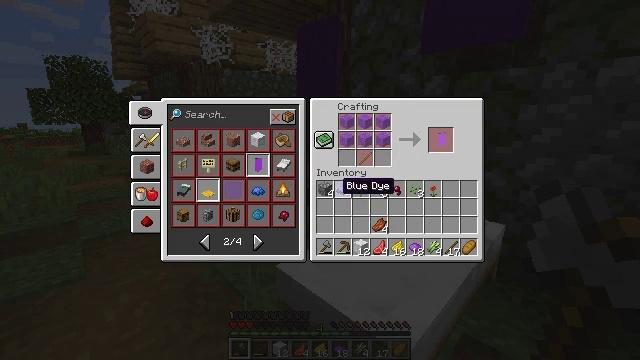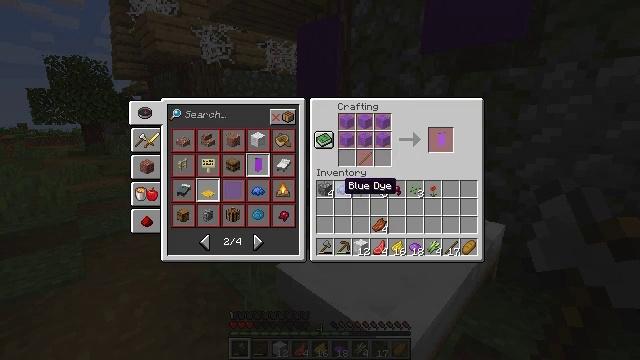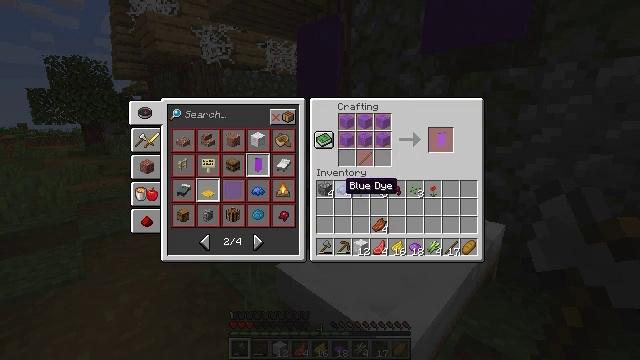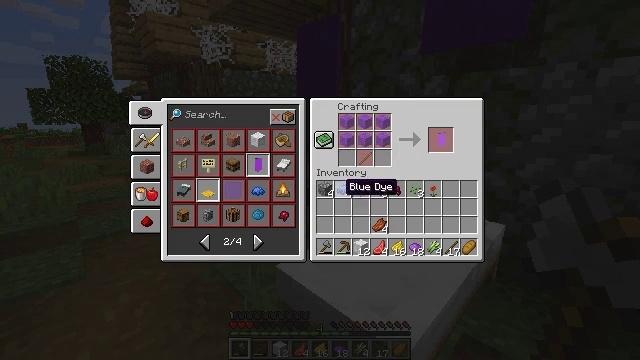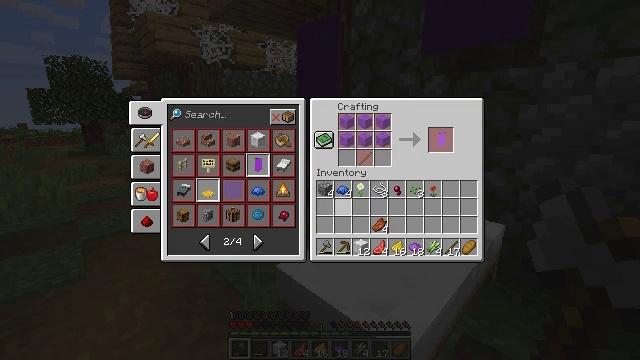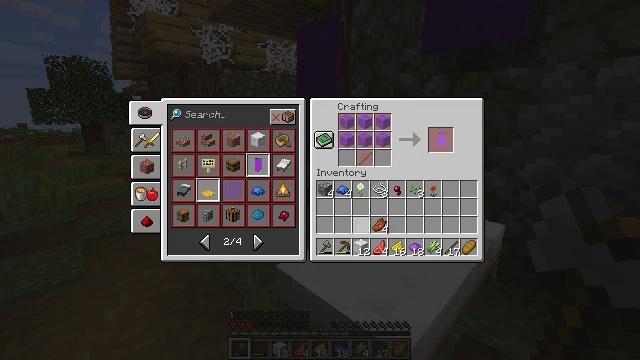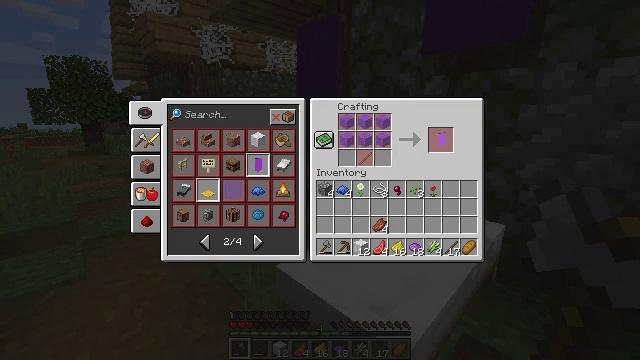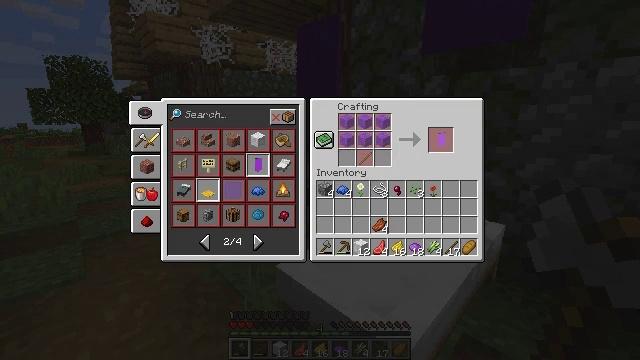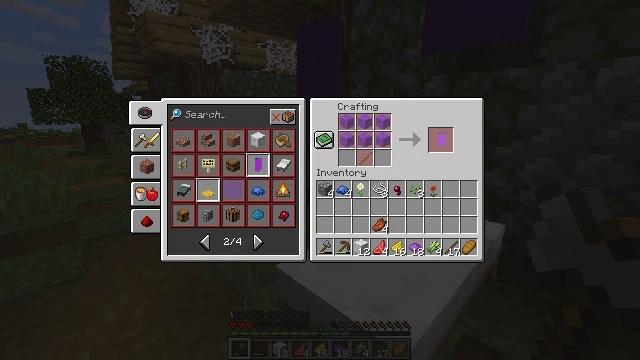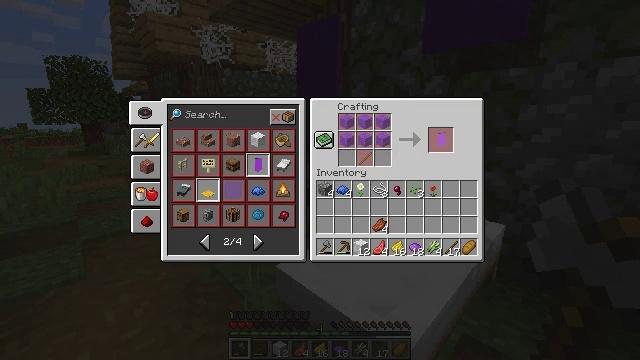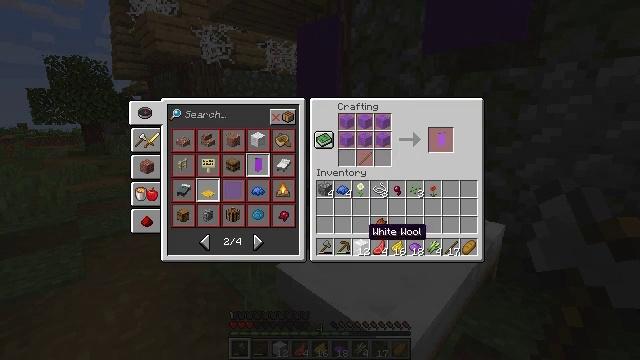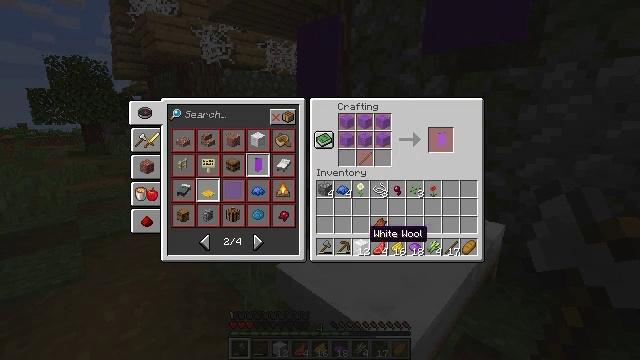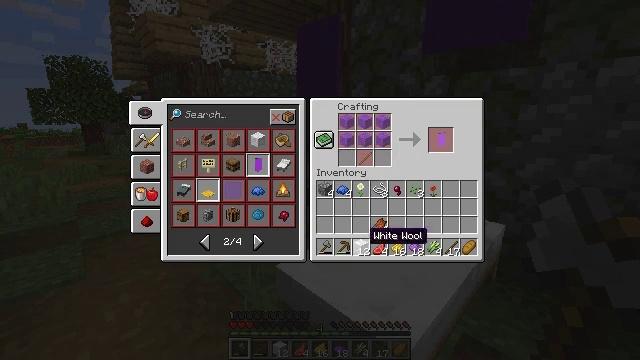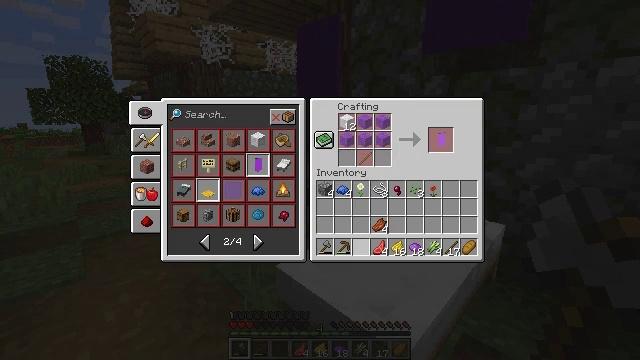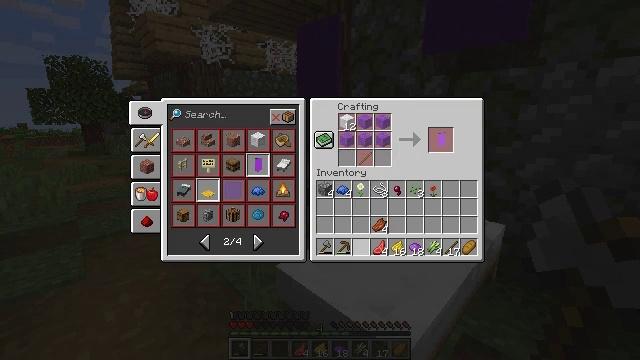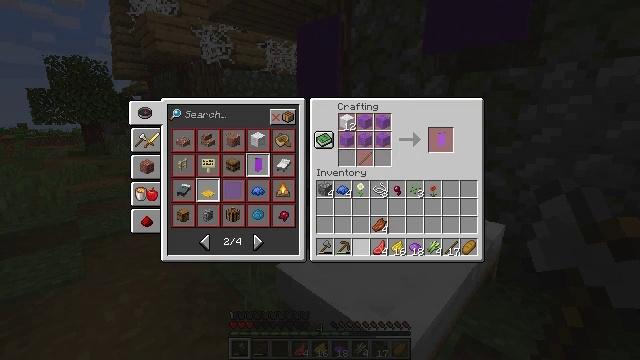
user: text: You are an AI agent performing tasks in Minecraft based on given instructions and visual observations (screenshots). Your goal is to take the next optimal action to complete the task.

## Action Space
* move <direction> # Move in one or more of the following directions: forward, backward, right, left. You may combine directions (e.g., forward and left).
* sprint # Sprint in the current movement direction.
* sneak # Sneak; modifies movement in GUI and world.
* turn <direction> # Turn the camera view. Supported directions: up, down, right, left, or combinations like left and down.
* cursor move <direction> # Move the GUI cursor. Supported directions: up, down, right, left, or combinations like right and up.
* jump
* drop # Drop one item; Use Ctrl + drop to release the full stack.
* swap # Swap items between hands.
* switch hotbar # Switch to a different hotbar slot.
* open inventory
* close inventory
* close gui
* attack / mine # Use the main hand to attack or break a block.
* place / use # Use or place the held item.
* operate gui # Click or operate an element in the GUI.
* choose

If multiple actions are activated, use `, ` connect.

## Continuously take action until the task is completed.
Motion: motion action
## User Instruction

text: Craft purple wool.
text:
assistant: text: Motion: no_op
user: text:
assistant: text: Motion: sneak
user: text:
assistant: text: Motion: sneak
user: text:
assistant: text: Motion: sneak, cursor move down
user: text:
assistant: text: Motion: sneak, cursor move right and down
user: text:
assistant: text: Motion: sneak, cursor move right and down
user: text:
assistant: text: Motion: sneak
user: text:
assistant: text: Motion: sneak
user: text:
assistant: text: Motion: sneak
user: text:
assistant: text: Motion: sneak
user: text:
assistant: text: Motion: sneak
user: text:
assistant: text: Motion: sneak
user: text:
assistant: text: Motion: sneak, operate gui
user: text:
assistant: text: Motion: sneak, operate gui
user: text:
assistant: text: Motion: sneak
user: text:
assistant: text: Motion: sneak
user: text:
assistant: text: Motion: no_op
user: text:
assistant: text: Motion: no_op
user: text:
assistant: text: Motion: no_op
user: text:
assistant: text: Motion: no_op
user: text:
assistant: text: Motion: no_op
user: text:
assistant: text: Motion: no_op
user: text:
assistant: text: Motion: close gui
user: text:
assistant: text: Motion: no_op
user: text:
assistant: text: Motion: no_op
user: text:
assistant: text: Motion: no_op
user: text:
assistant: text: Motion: no_op
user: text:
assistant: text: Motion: no_op
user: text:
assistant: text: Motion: no_op
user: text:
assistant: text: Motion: no_op